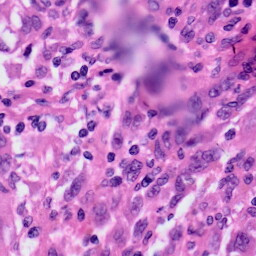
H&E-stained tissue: Skin